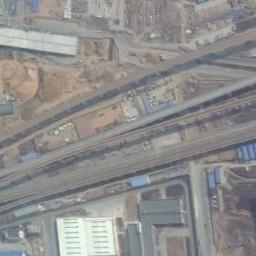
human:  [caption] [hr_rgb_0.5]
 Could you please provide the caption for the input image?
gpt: The railway is next to some houses .

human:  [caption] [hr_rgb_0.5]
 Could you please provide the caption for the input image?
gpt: These railways have some buildings on one side of the railways and some buildings are also between the railways .

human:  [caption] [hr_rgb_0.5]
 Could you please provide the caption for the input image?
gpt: There are about ten railway lines here .

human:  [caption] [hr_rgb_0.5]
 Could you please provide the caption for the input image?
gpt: Many buildings of different shapes and sizes are beside the railway .

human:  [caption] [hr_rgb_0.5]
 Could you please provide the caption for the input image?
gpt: There are some brown bare land and buildings beside the railway .